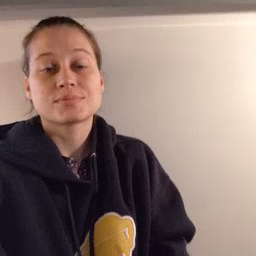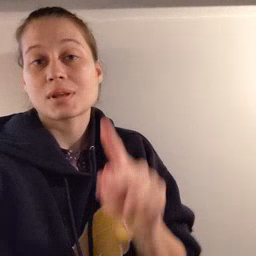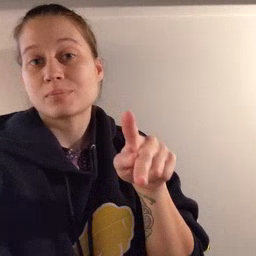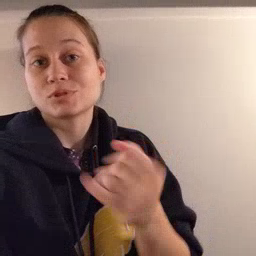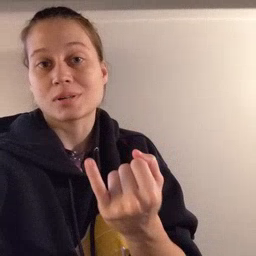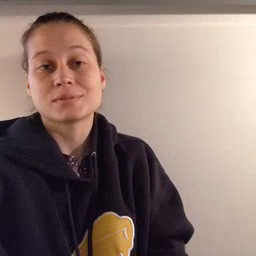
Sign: pajamas